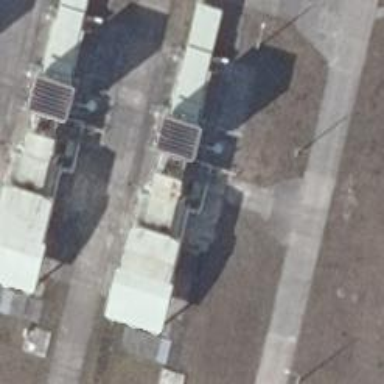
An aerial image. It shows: Gas-powered generator.